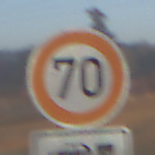
Verkehrszeichen: Geschwindigkeit70
Zusatzzeichen unten: MehrspurigeFahrzeuge4
Umgebung: Outdoor, Nature
Tageszeit: Dawn
Wetter: Clear
Licht: Natural
Jahreszeit: NotSpecified
Kontrast: LowContrast